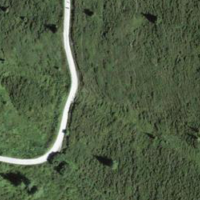
EUNIS habitat code: 26
Species observed at this site:
Caltha palustris
Campanula barbata
Arnica montana